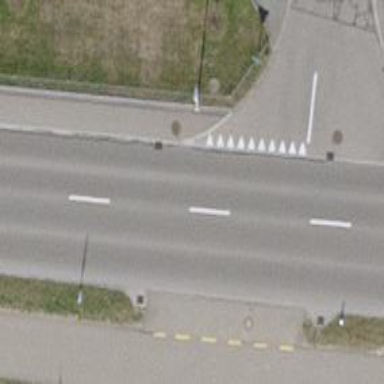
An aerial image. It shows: Secondary road with asphalt surface and sidewalk on the left.